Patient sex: M
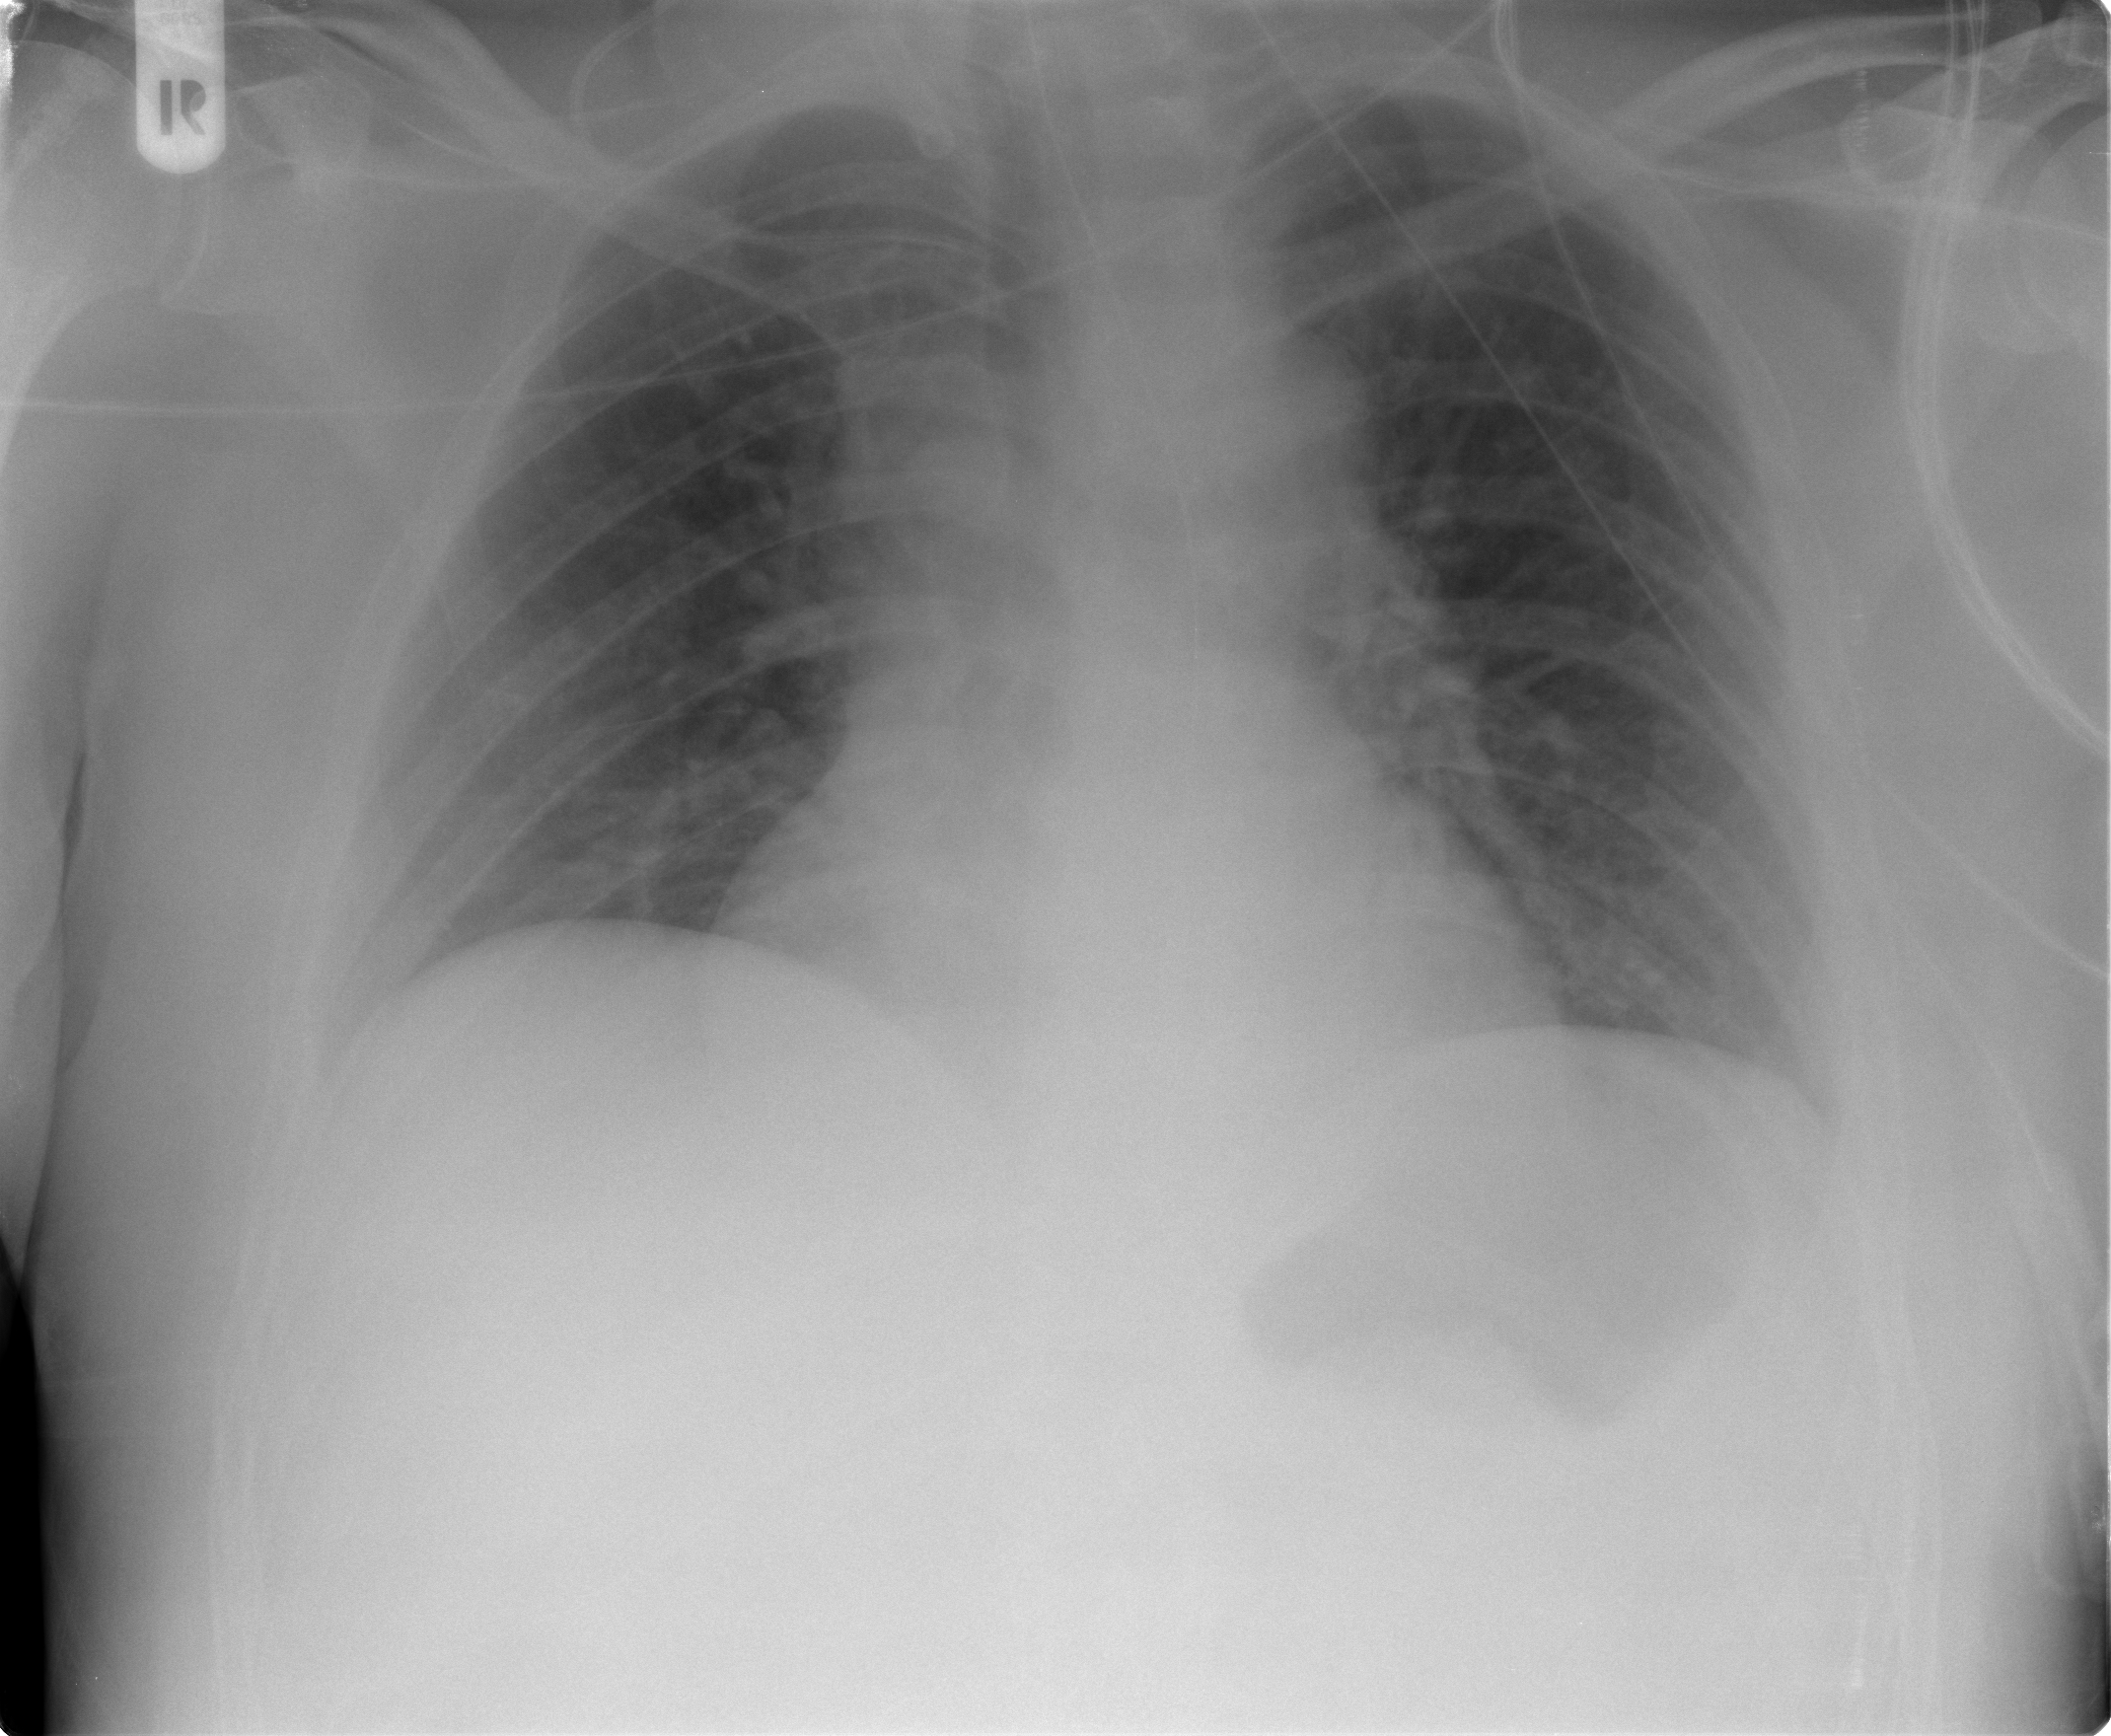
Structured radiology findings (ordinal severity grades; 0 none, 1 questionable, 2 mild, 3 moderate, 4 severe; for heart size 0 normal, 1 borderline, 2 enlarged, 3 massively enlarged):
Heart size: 0
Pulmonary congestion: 2
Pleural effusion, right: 0
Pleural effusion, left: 0
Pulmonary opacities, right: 0
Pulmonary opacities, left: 0
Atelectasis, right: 0
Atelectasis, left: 0